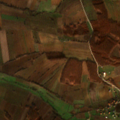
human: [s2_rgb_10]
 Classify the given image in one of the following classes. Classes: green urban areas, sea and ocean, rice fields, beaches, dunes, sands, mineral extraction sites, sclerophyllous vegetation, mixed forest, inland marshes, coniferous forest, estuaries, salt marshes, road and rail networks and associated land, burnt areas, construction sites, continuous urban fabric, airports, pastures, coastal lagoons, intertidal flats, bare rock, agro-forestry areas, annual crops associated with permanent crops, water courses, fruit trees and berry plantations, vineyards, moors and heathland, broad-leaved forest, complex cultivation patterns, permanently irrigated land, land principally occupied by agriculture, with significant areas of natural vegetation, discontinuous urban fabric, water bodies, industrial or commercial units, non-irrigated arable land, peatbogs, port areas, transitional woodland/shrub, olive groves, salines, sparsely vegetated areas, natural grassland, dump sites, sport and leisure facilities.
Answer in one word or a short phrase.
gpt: discontinuous urban fabric, non-irrigated arable land, broad-leaved forest